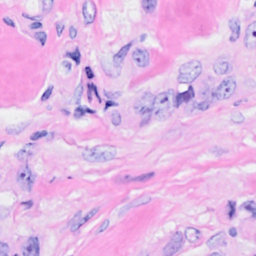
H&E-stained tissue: Breast